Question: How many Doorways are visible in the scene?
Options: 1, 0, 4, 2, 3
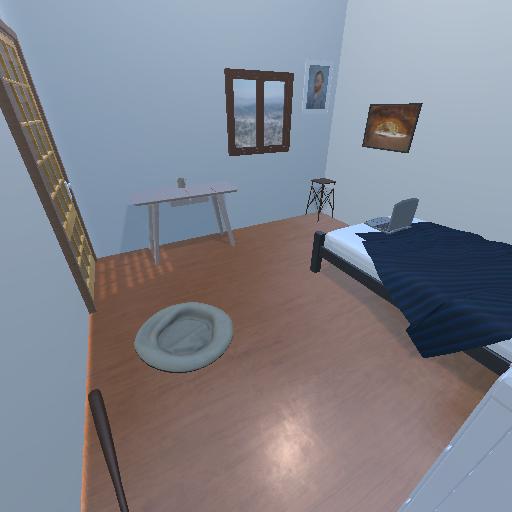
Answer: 1